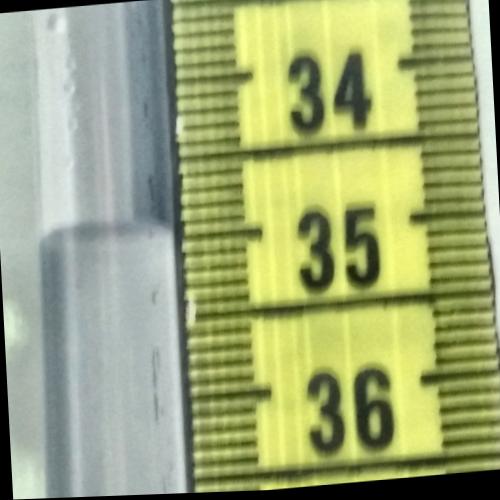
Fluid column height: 34.9 cm